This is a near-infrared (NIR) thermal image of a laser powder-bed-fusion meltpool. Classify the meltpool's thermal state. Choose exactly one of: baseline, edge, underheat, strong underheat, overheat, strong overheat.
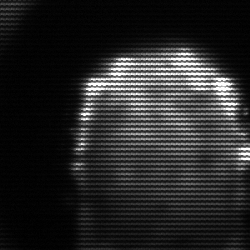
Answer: baseline